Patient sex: M
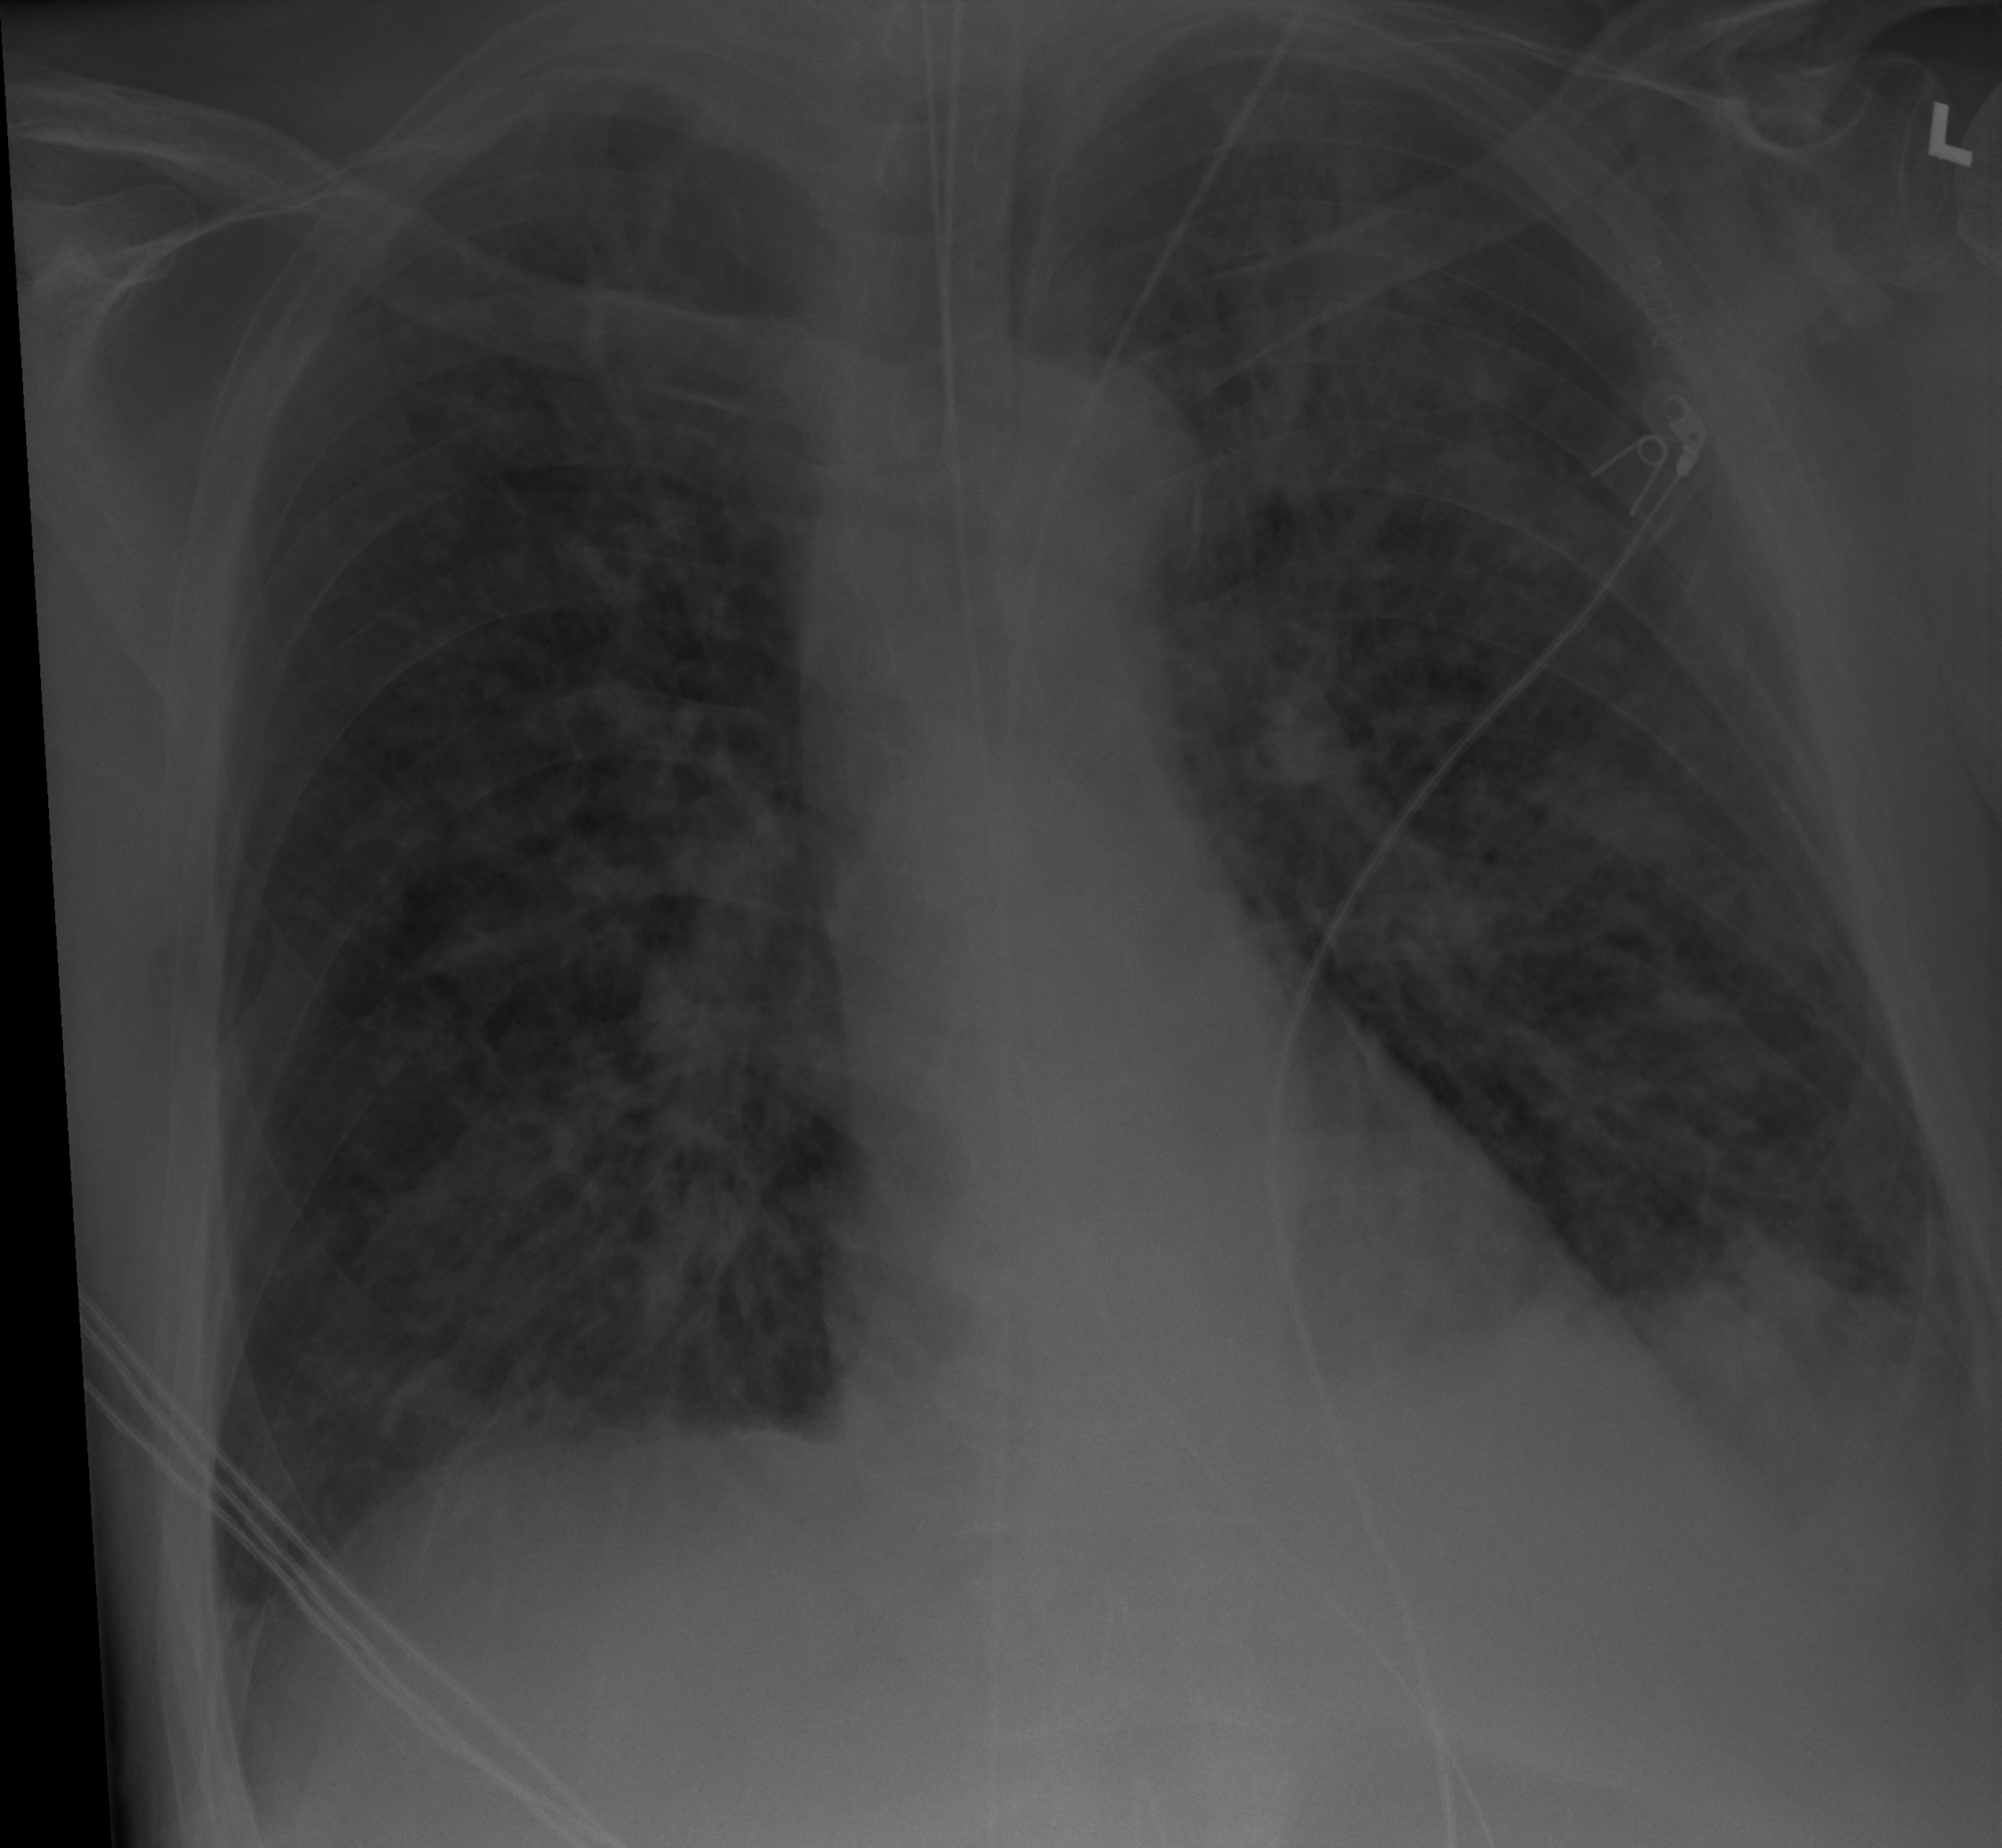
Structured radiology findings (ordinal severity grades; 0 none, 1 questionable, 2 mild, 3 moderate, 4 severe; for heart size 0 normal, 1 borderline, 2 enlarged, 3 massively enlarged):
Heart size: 0
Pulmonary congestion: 0
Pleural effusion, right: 0
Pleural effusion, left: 2
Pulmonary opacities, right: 3
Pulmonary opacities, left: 3
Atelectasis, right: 2
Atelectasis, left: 2